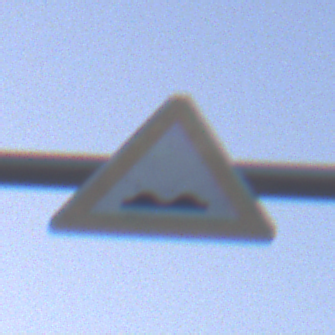
Verkehrszeichen: UnebeneFahrbahn
Umgebung: Outdoor, Urban
Tageszeit: SunriseSunset
Wetter: Clear
Licht: Natural
Jahreszeit: NotSpecified
Kontrast: MediumContrast